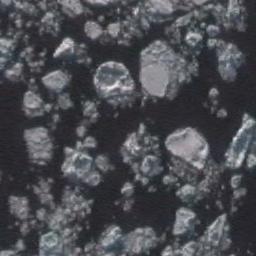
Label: sea_ice